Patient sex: M
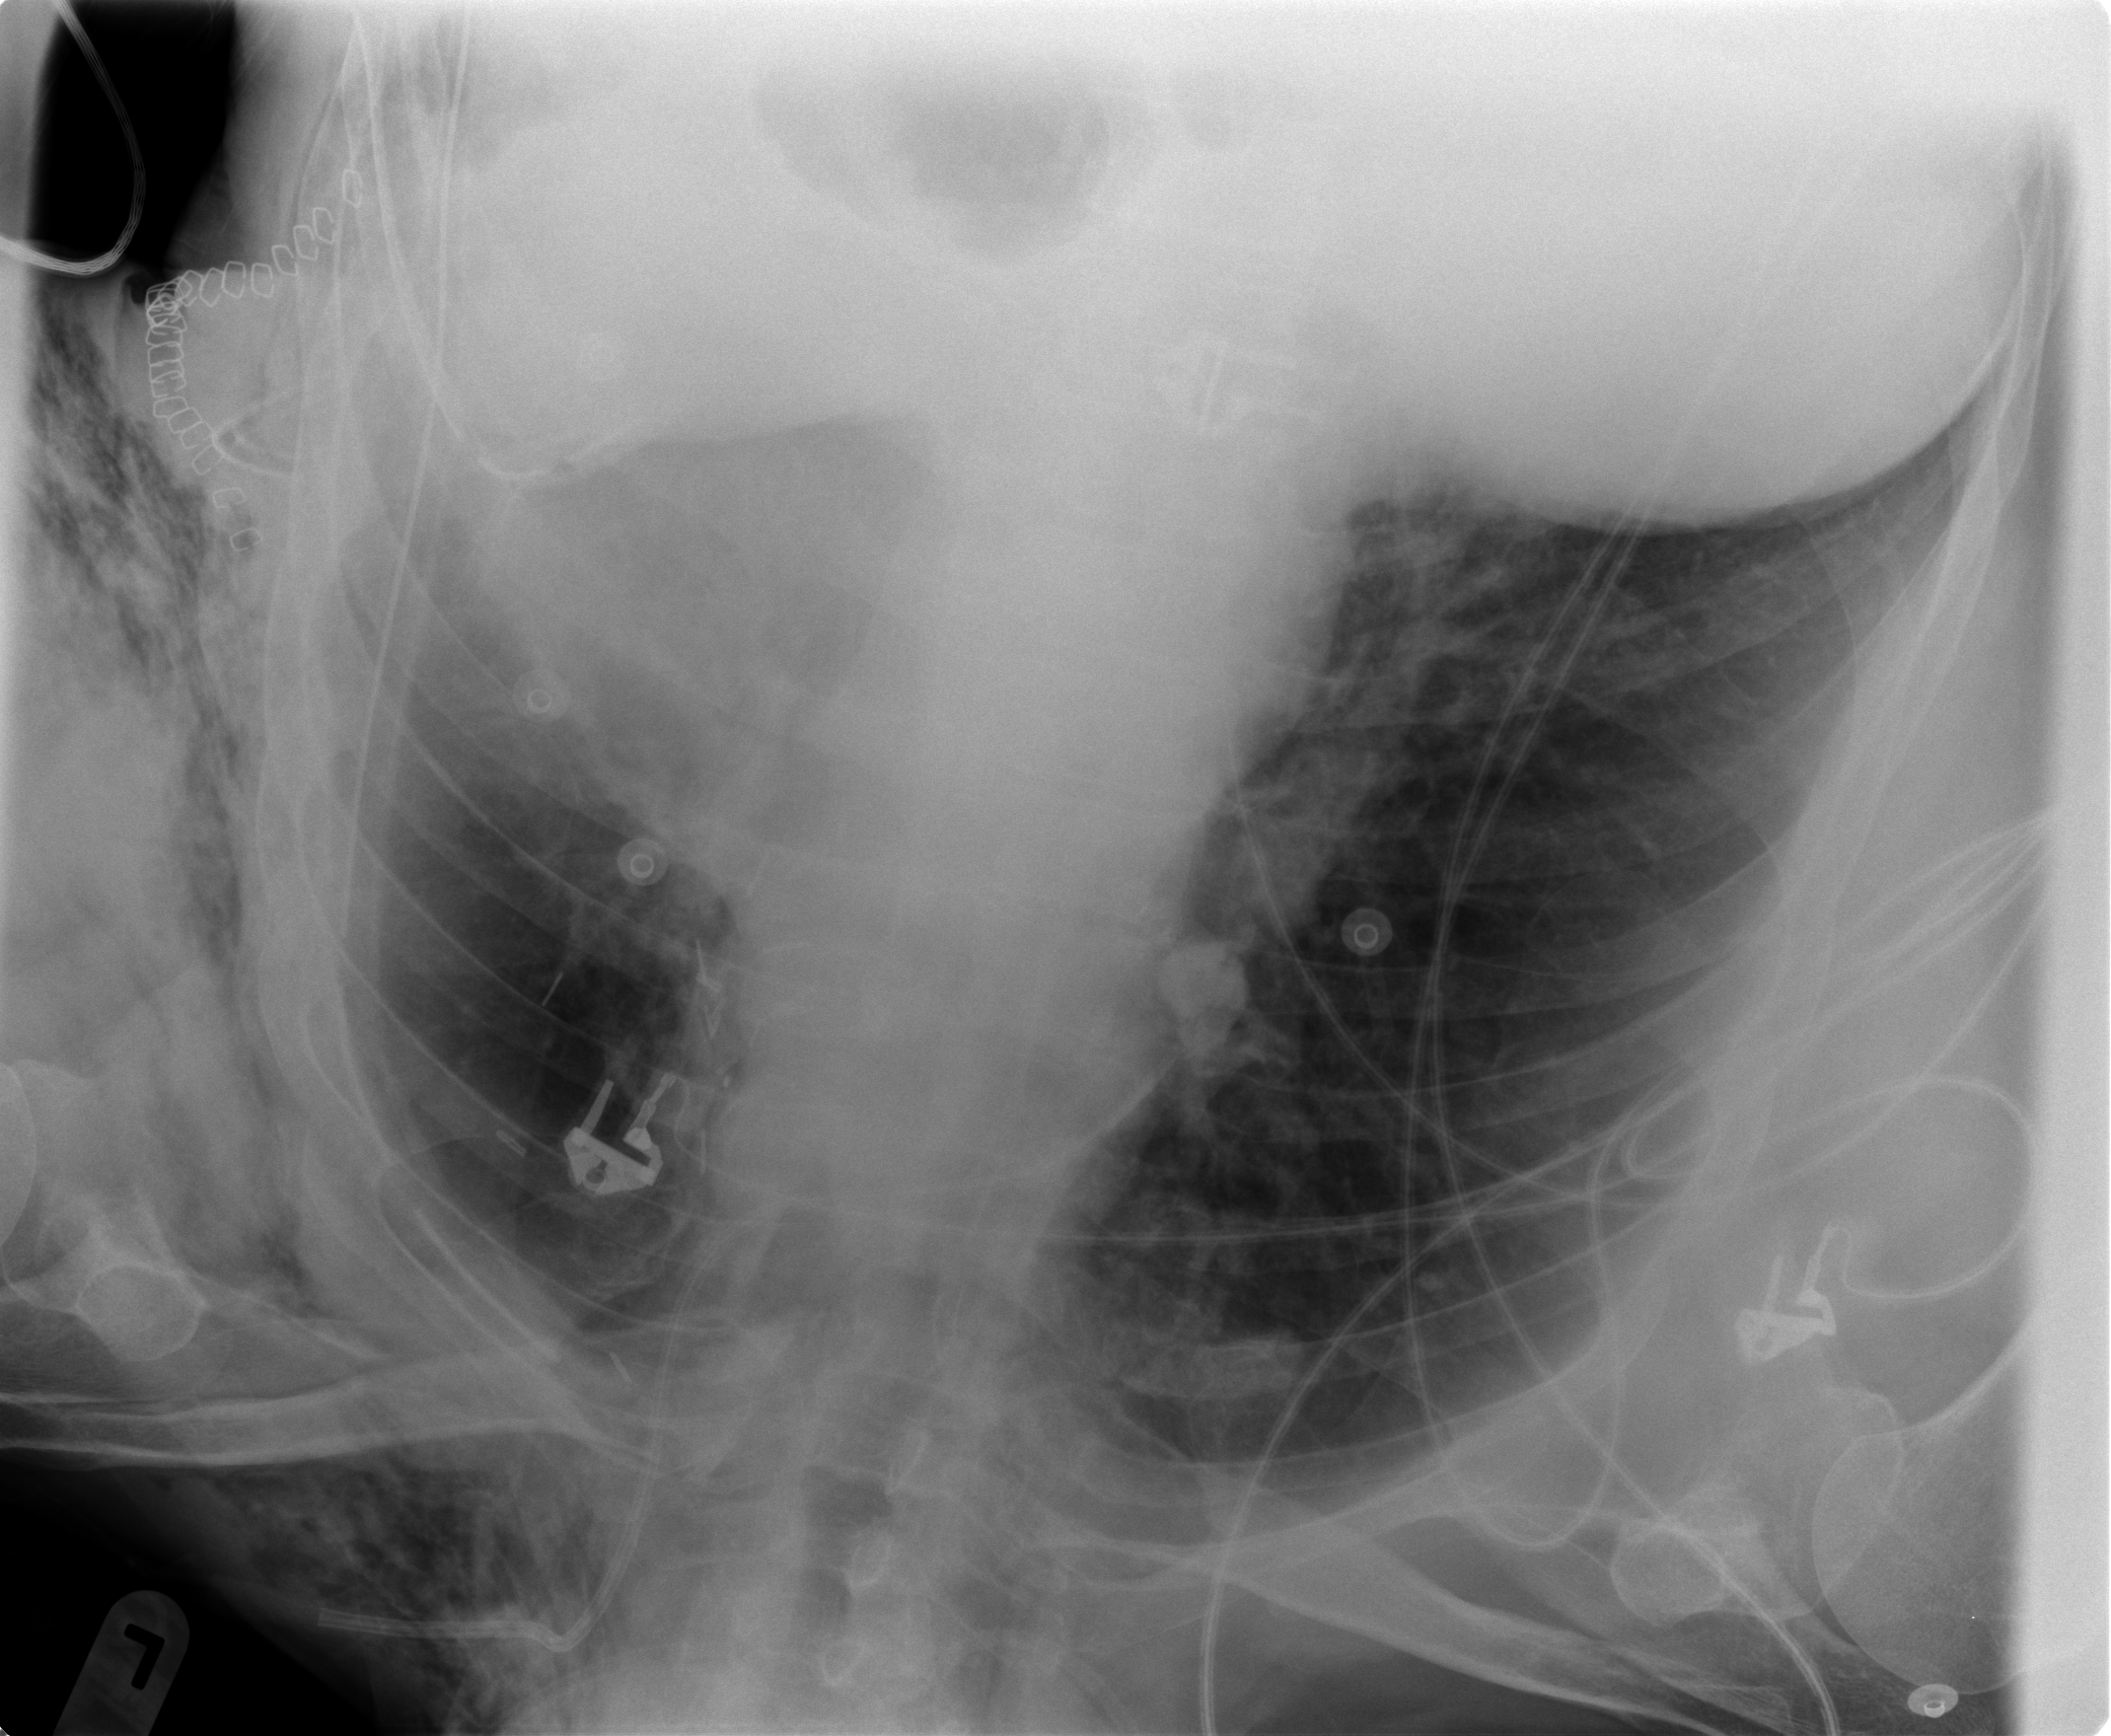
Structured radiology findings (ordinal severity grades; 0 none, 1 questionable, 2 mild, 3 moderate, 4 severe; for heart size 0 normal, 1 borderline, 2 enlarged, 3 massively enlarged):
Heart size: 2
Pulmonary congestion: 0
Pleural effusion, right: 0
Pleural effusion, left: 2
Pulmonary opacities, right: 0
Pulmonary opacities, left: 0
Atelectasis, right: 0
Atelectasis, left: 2